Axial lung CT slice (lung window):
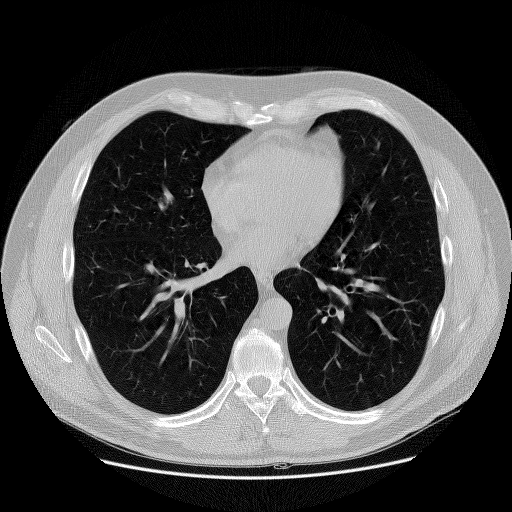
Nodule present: no